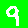
Digit: 9